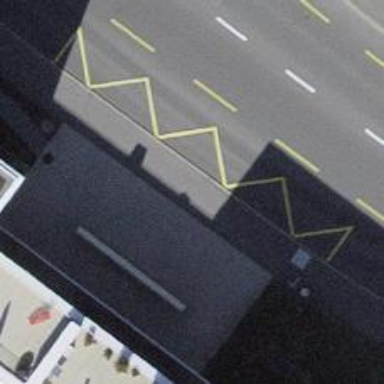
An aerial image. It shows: Asphalt sidewalk.